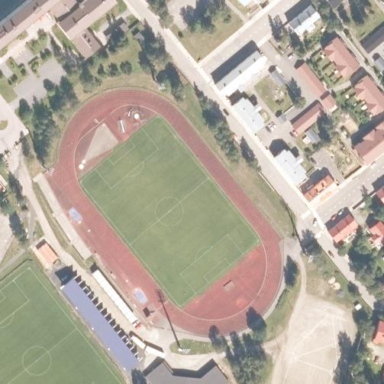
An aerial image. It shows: Sports center with multiple sports facilities.